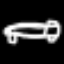
Label: bed